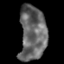
Tissue: lung
Cell type: Epithelial cells
Senescence score: 0.2351
Nuclear area (px): 1406
Mean DAPI intensity: 103.706